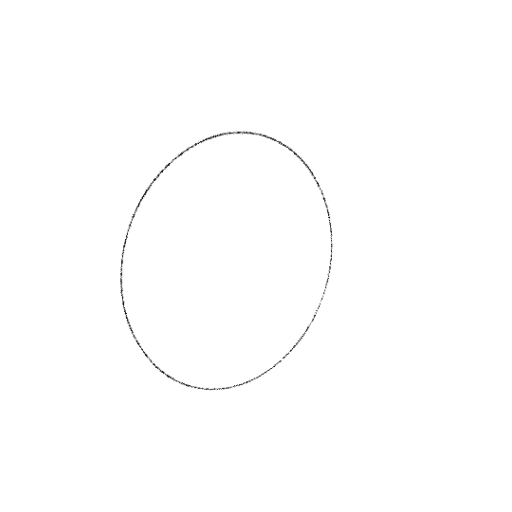
Crossing number: 0